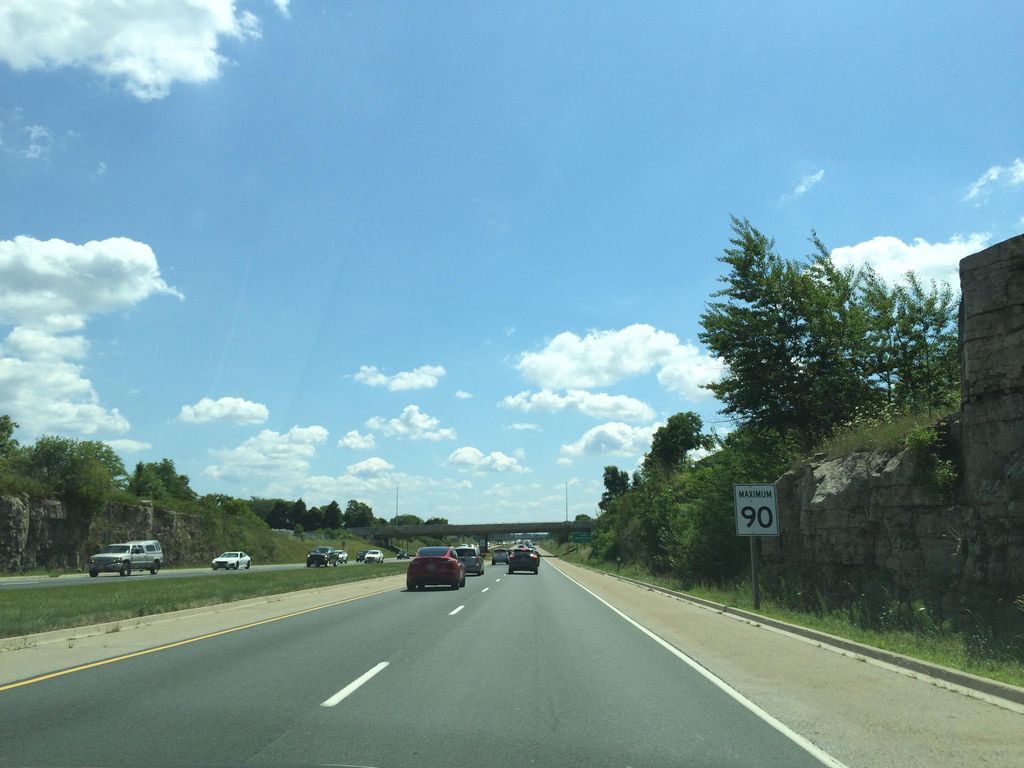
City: hamilton